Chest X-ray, PA view. Patient: 52 years old, sex M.
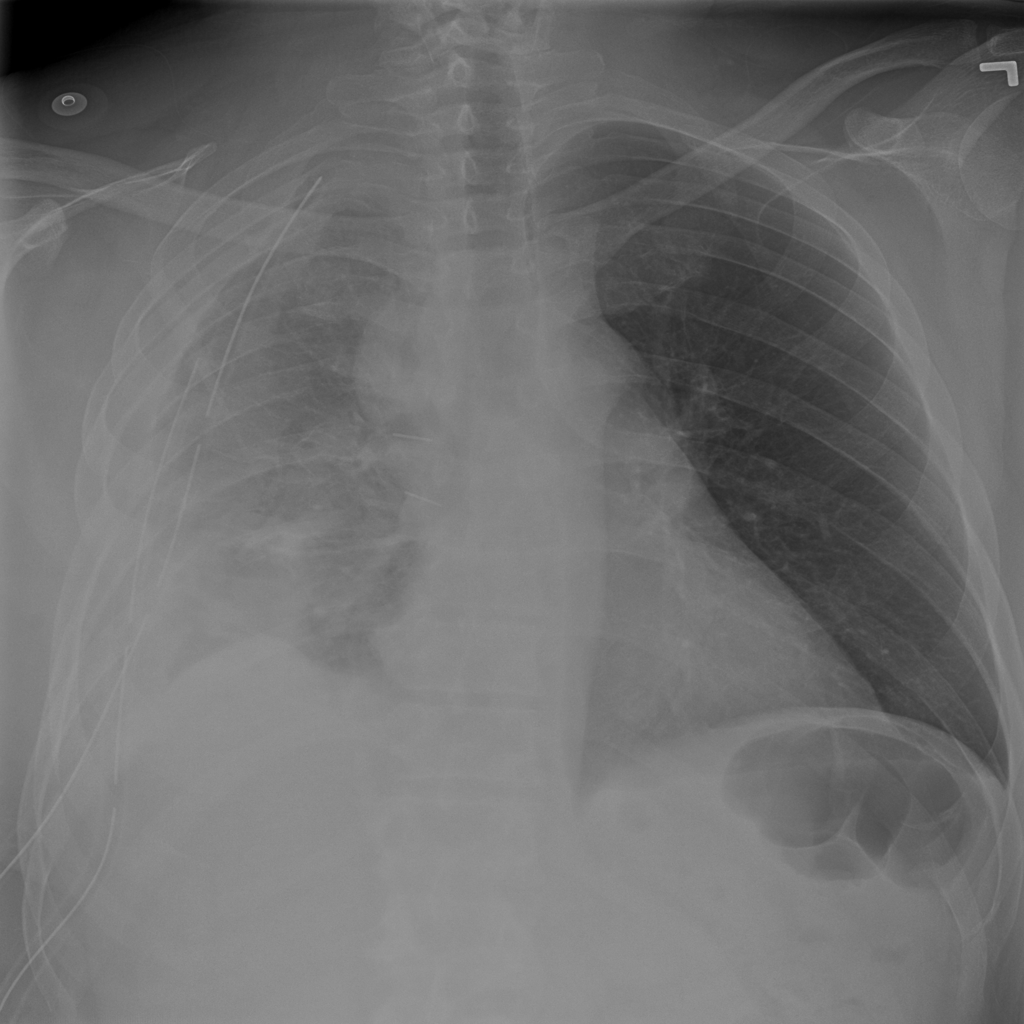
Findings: Effusion, Infiltration